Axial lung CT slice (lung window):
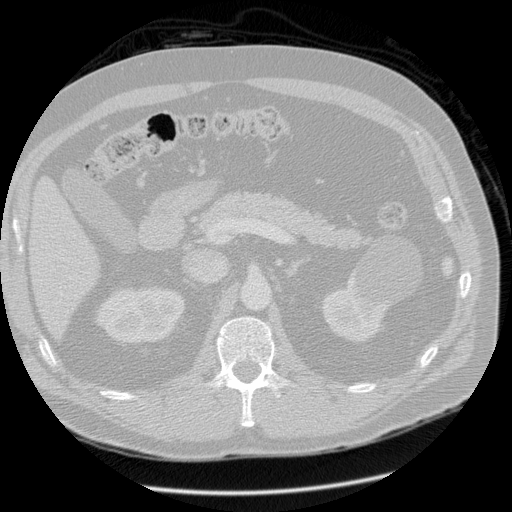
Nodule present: no